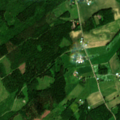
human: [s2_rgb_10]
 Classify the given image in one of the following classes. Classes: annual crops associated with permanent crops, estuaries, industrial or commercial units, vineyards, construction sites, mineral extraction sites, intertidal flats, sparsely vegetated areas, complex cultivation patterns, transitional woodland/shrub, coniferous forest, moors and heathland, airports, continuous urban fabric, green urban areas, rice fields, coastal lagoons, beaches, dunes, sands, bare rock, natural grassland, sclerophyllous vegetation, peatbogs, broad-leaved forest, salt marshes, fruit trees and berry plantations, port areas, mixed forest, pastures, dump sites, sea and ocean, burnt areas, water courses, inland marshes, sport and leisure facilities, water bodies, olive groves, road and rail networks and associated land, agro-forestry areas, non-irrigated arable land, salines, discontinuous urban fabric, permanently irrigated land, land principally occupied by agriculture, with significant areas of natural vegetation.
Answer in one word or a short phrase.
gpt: land principally occupied by agriculture, with significant areas of natural vegetation, broad-leaved forest, mixed forest